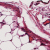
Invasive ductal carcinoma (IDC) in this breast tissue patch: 0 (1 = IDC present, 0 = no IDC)